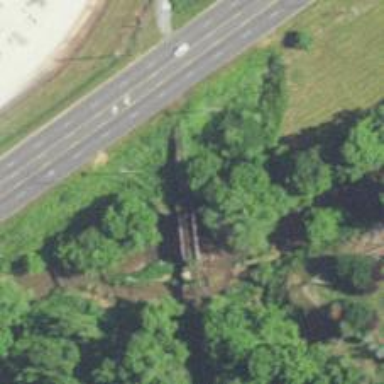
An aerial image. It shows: Abandoned railway.